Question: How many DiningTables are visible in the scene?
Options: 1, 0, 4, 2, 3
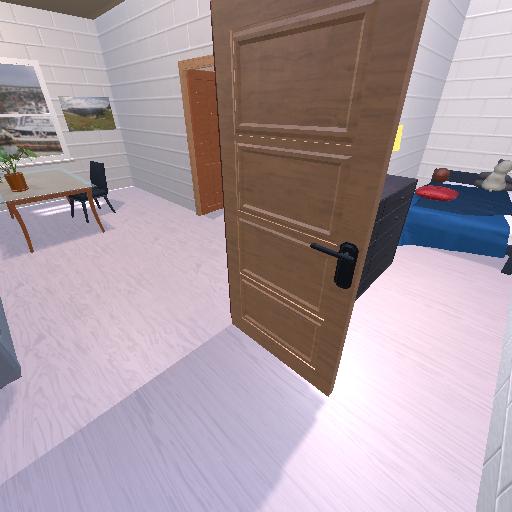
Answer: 1